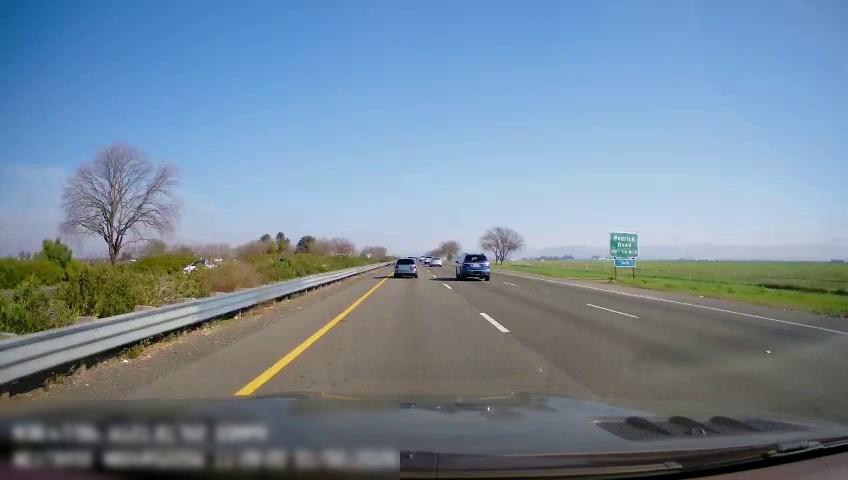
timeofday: Day
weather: Sunny
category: Drivable Space
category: Vehicles | Truck
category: Vehicles | SUV
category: Vehicles | SUV
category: Vehicles | Car
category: Lanes | Current Lane
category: Lanes | Current Lane
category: Lanes | Alternate Lane
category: Lanes | Alternate Lane
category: Traffic | Signs
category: Traffic | Signs